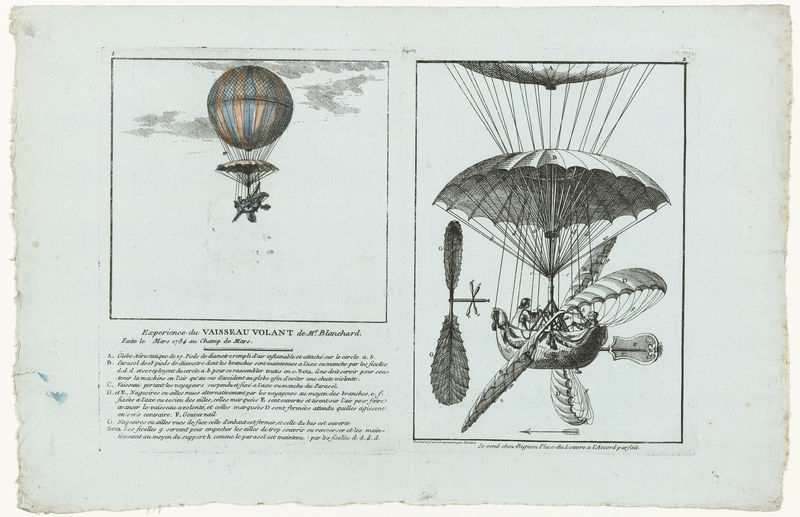
Titel: De luchtballon van Mr. Blanchard
Künstler: Rivière
Standort: Amsterdam
Institution: Rijksmuseum
Schlagwörter: blau, flügel, himmel, weiß, menschen, grau, schwarz, skizze, rot, rahmen, fliegen, schiff, schrift, luft, buch, flug, technik, druck, stich, illustration, volant, leonardo, da vinci, mechanik, ingenieur, versuch, technische zeichnung, experiment, ballon, flugzeug, flugobjekt, luftballon, erfindung, propeller, erklärende zeichnung, fluggerät, luftschiff, heissluftballon, flugversuch, luftfahrt, mongolfier, fallschirm, blanchard, vaisseau